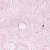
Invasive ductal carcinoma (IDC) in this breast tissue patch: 0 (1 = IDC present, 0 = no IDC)